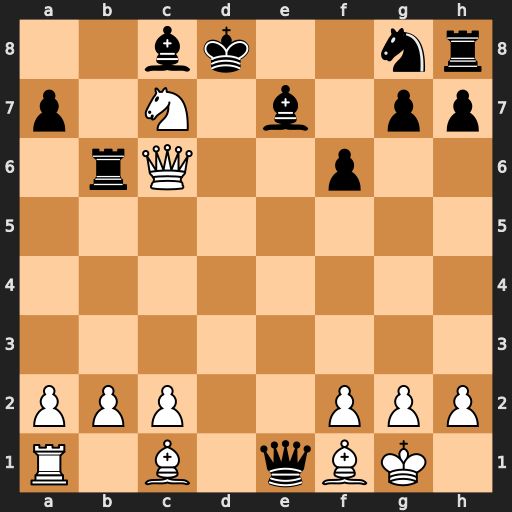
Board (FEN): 2bk2nr/p1N1b1pp/1rQ2p2/8/8/8/PPP2PPP/R1B1qBK1
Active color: w
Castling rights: -
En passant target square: -
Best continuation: Qe8+ Kxc7 Bf4+